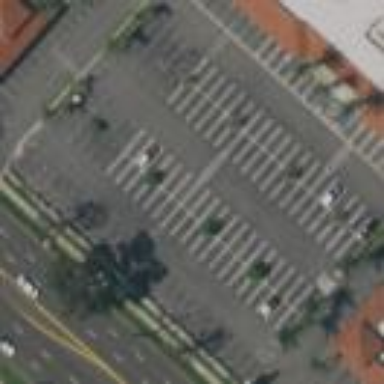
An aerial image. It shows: Parking area with asphalt surface.